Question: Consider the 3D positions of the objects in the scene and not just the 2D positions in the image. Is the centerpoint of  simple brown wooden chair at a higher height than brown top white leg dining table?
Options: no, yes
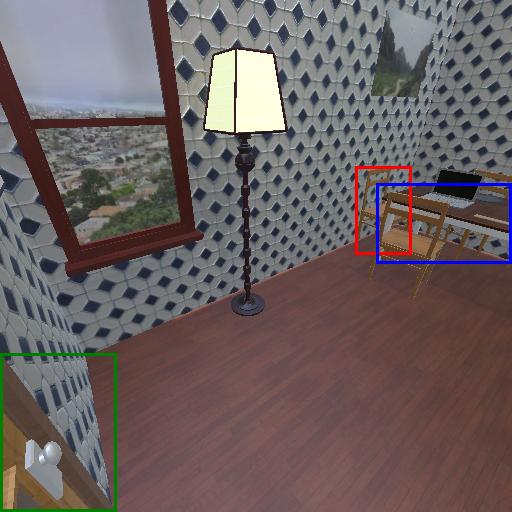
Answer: no